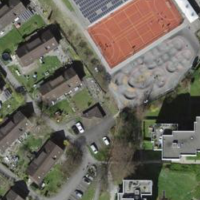
EUNIS habitat code: 55
Species observed at this site:
Melilotus albus
Cymbalaria muralis